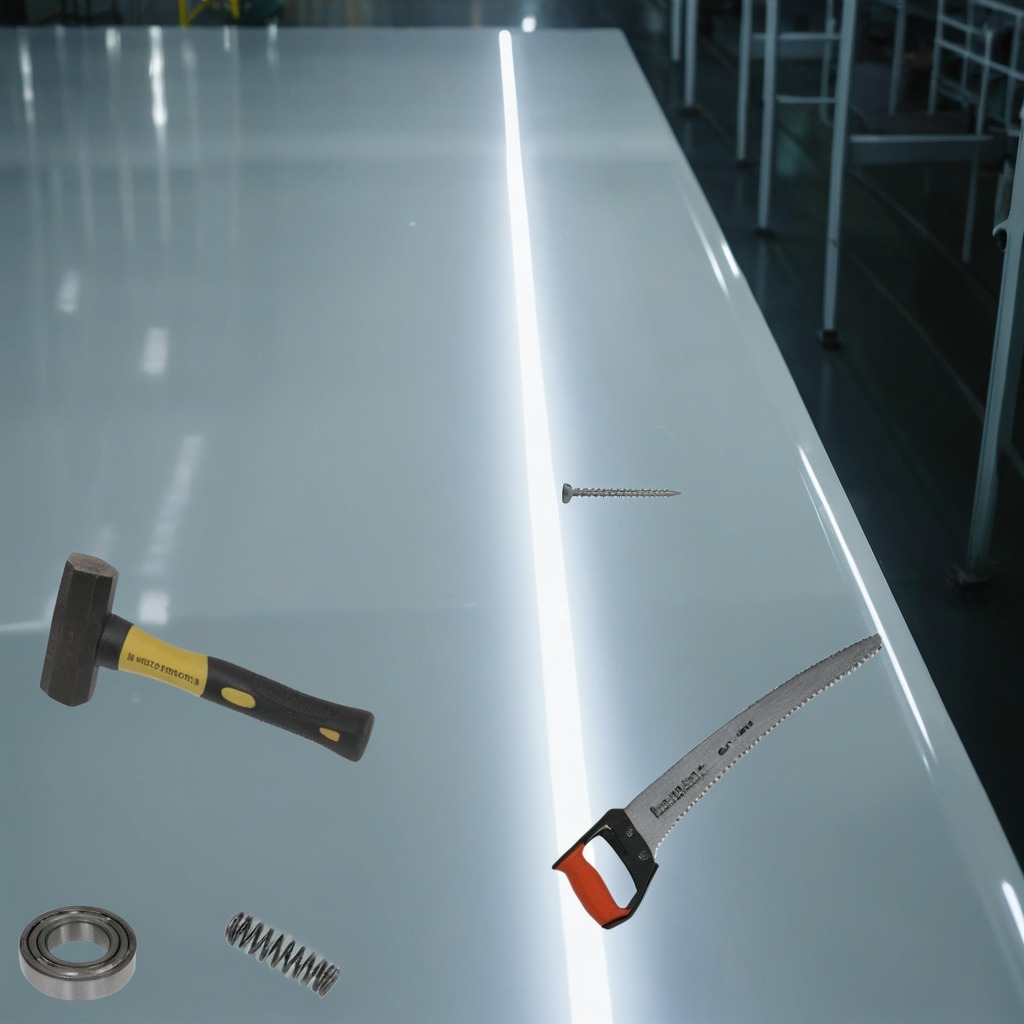
A ball bearing, a hammer, a machine screw, a coiled metal spring, and a handheld metal saw are lying on the high-gloss table.